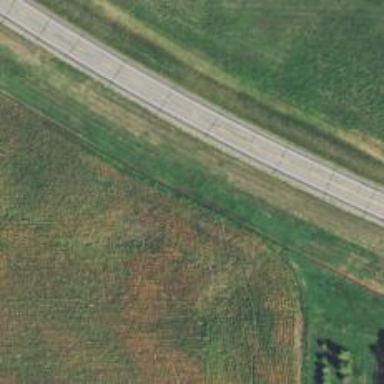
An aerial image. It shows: Asphalt road classified as trunk highway.